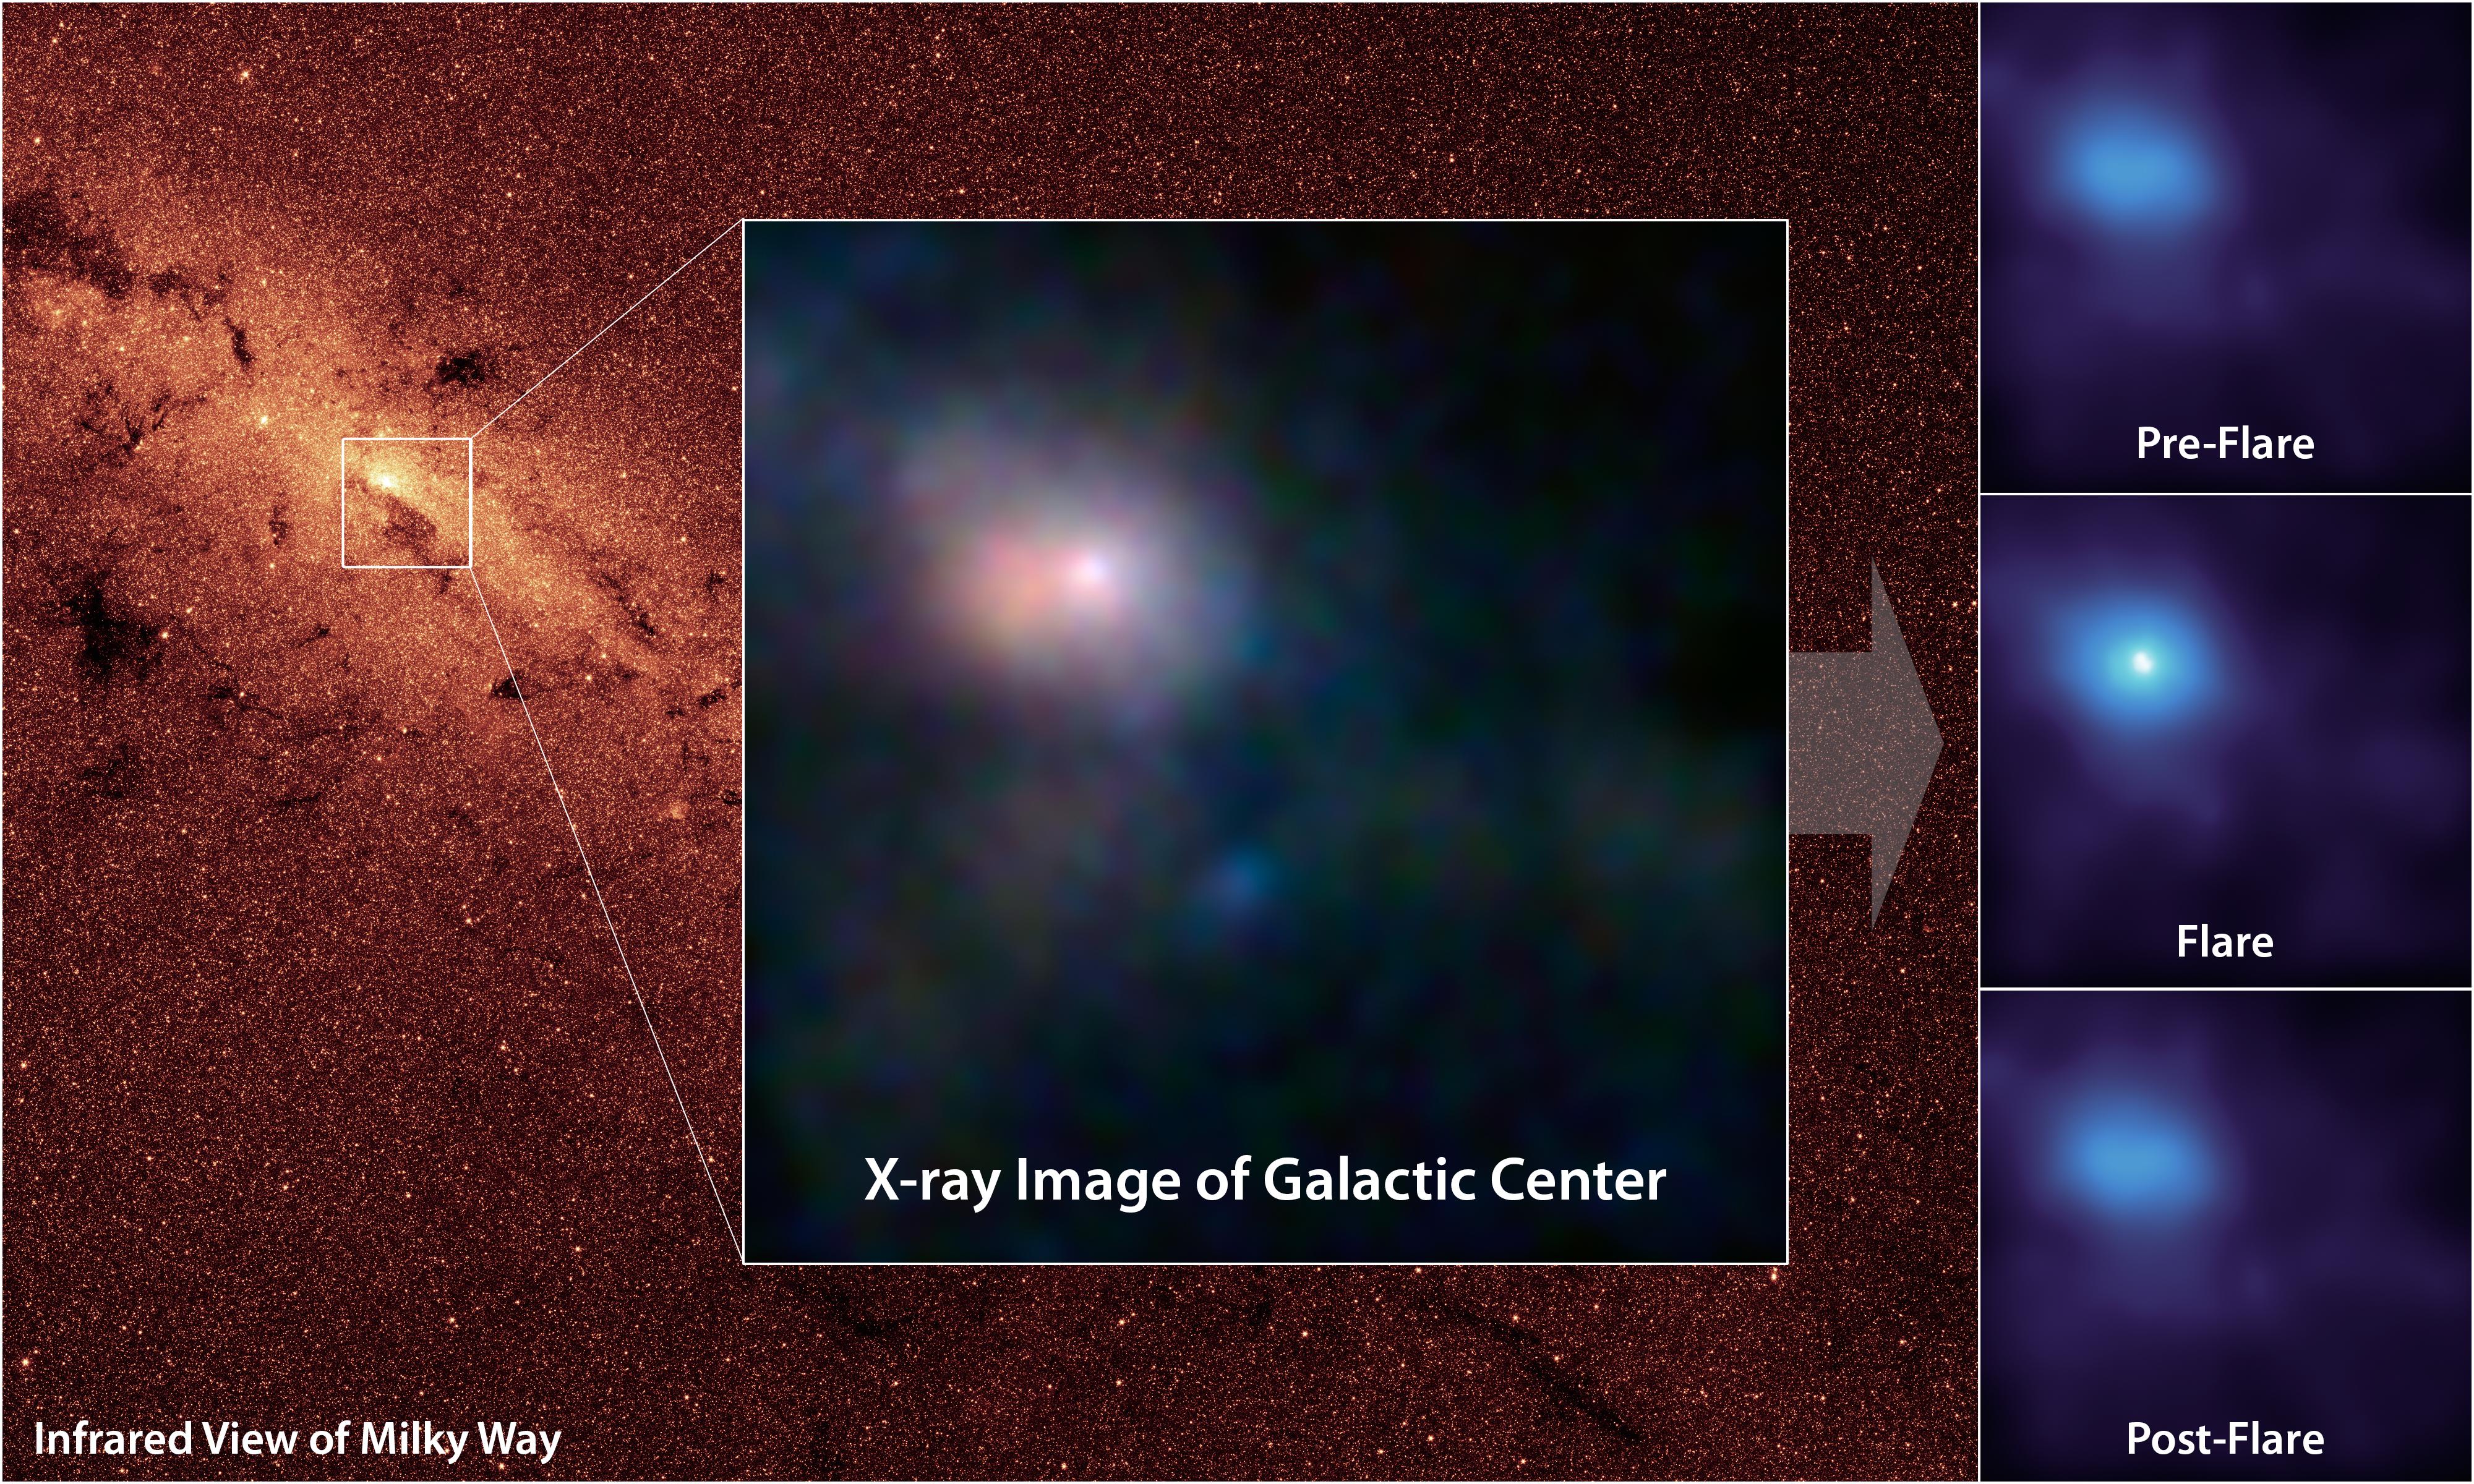
Pointing X-ray Eyes at our Resident Supermassive Black Hole NuSTAR